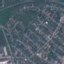
Land use / land cover: Residential